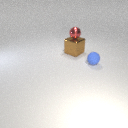
large brown metal cube below small red metal sphere